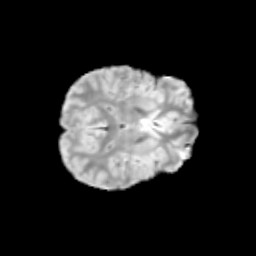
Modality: T2w
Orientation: axial
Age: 13
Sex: male
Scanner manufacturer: siemens
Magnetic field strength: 3 T
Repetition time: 3.8 s
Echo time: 0.07 s